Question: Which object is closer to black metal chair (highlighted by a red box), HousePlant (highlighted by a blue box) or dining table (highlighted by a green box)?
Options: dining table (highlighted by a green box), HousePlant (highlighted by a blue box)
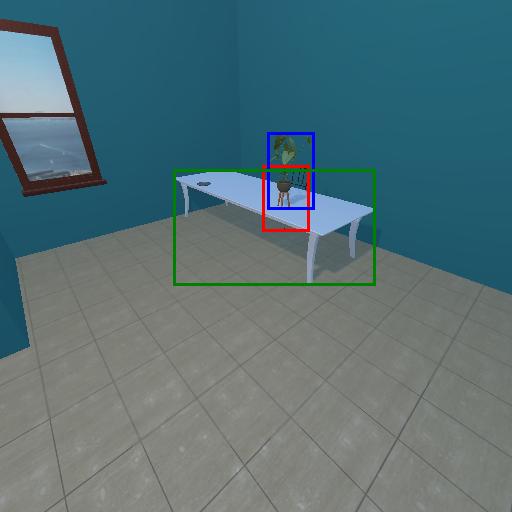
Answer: dining table (highlighted by a green box)